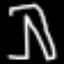
Label: pants